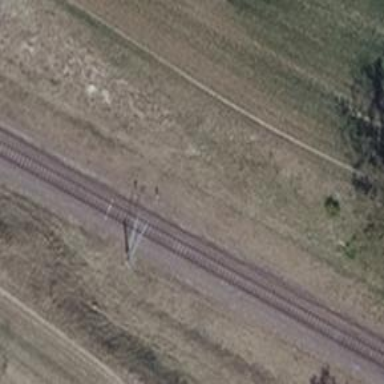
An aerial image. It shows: Solitary milestone along the railway.